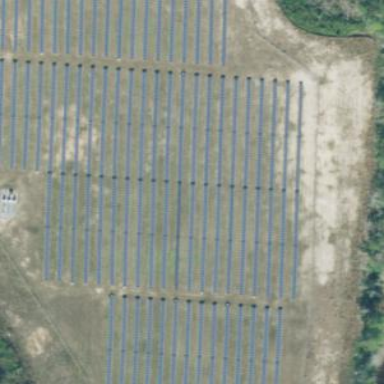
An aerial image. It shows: Solar power generator surrounded by fence. The generator uses photovoltaic method with solar photovoltaic panels.